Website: slack
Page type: newsletter-management
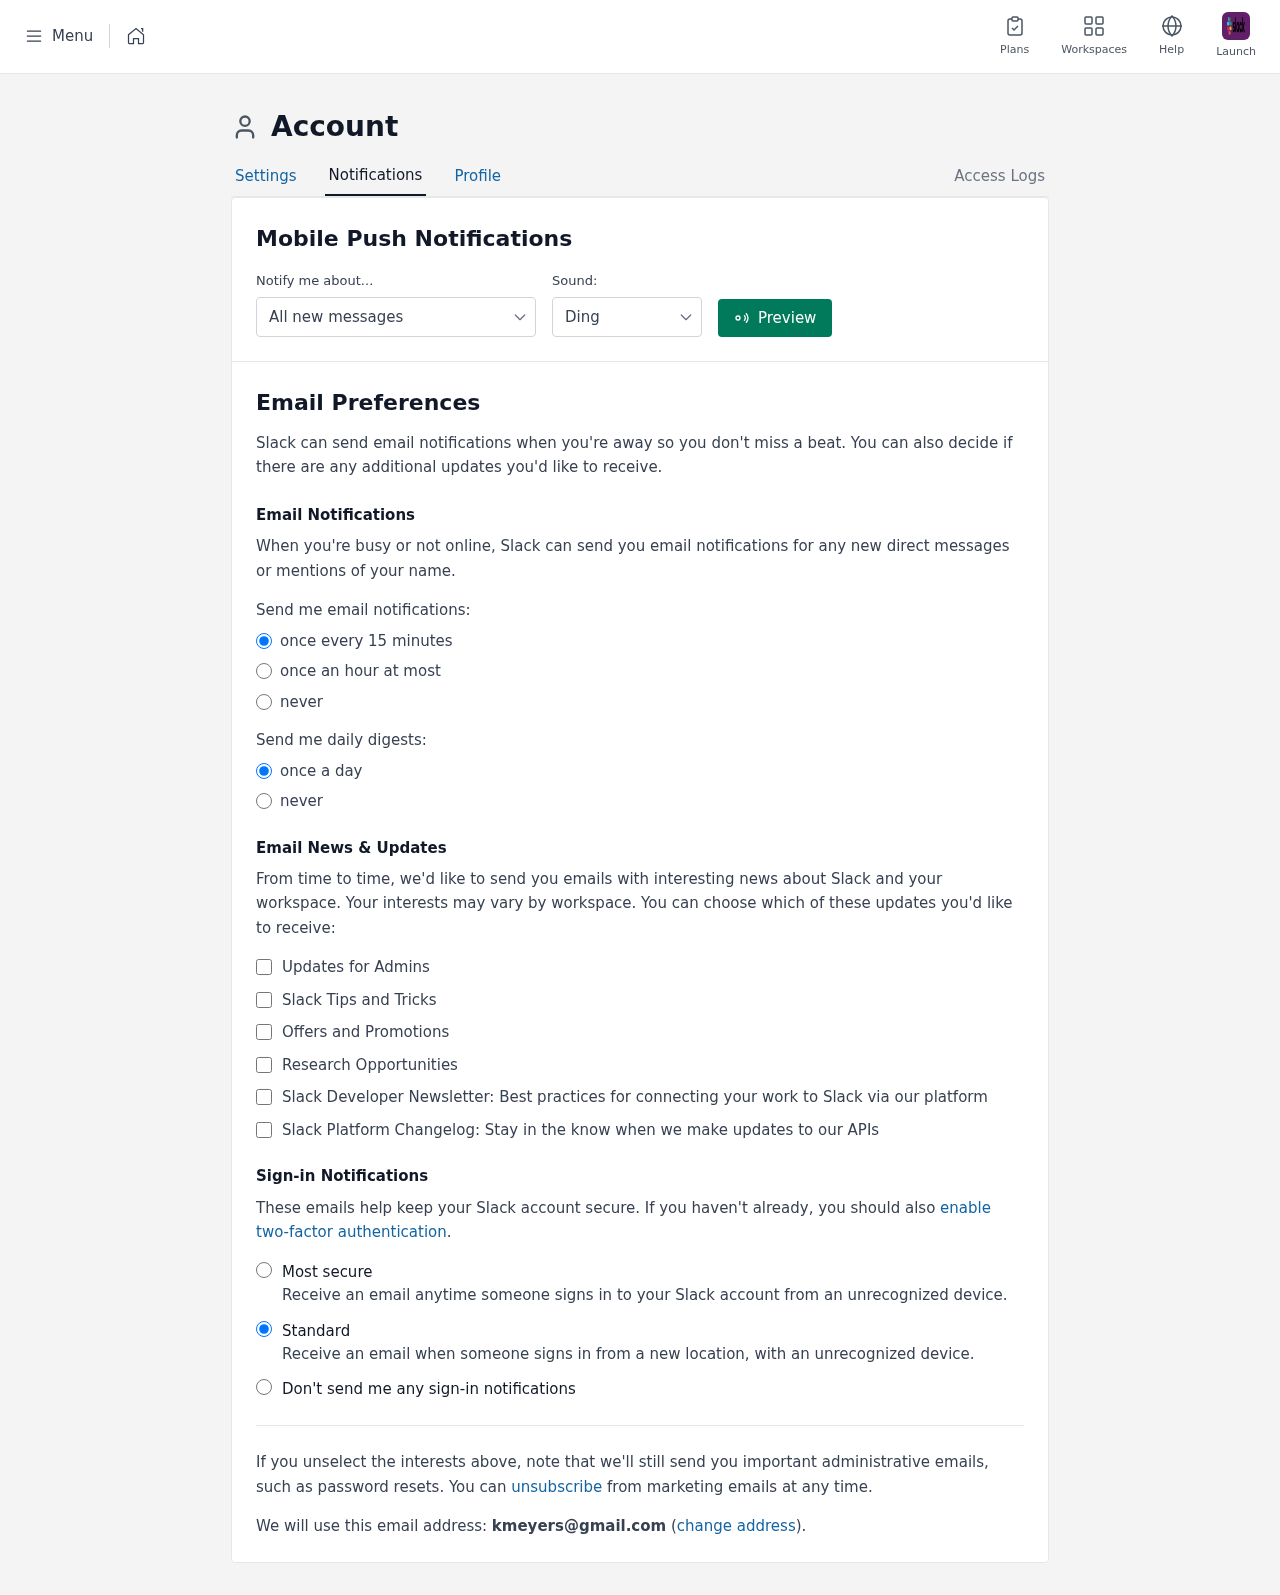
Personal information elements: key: PII_EMAIL
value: kmeyers@gmail.com